Field crop: tomato
Growth stage: 1
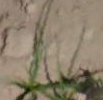
Species: cyperus